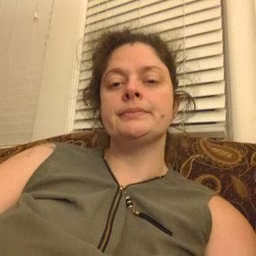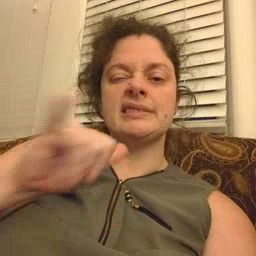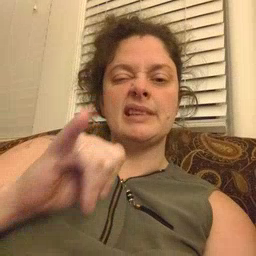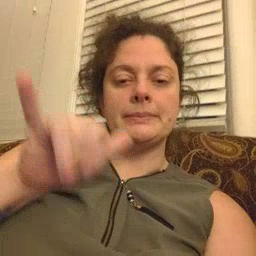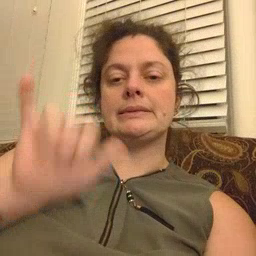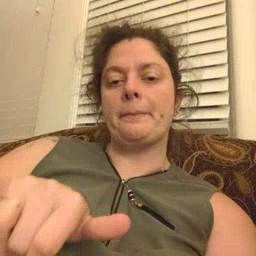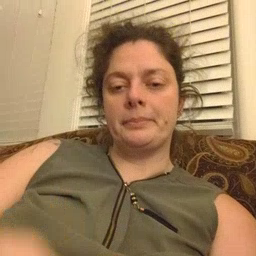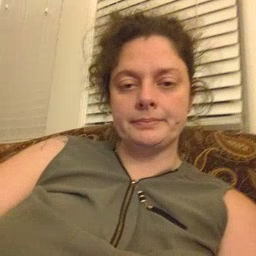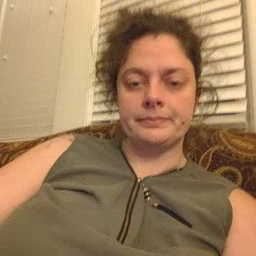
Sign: same